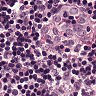
Metastatic tissue present: no